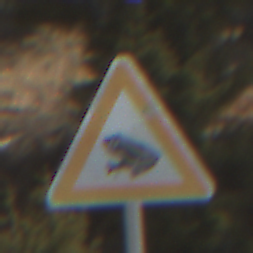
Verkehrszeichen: AmphibienwanderungRechts
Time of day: Midday
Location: Outdoor (Nature)
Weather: PartlyCloudy
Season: NotSpecified
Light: Natural